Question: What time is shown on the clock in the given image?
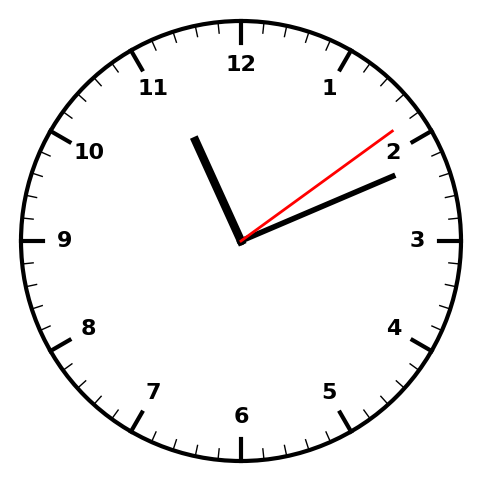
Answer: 11:11:09